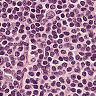
Metastatic tissue present: no